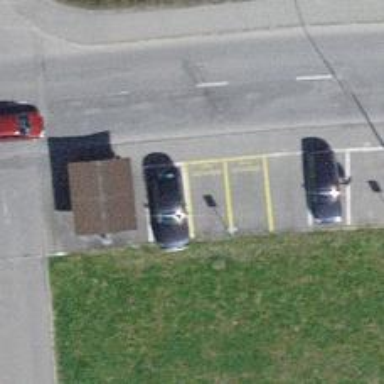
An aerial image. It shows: Car-sharing service available at this location.